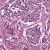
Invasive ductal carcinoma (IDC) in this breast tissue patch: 1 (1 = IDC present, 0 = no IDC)